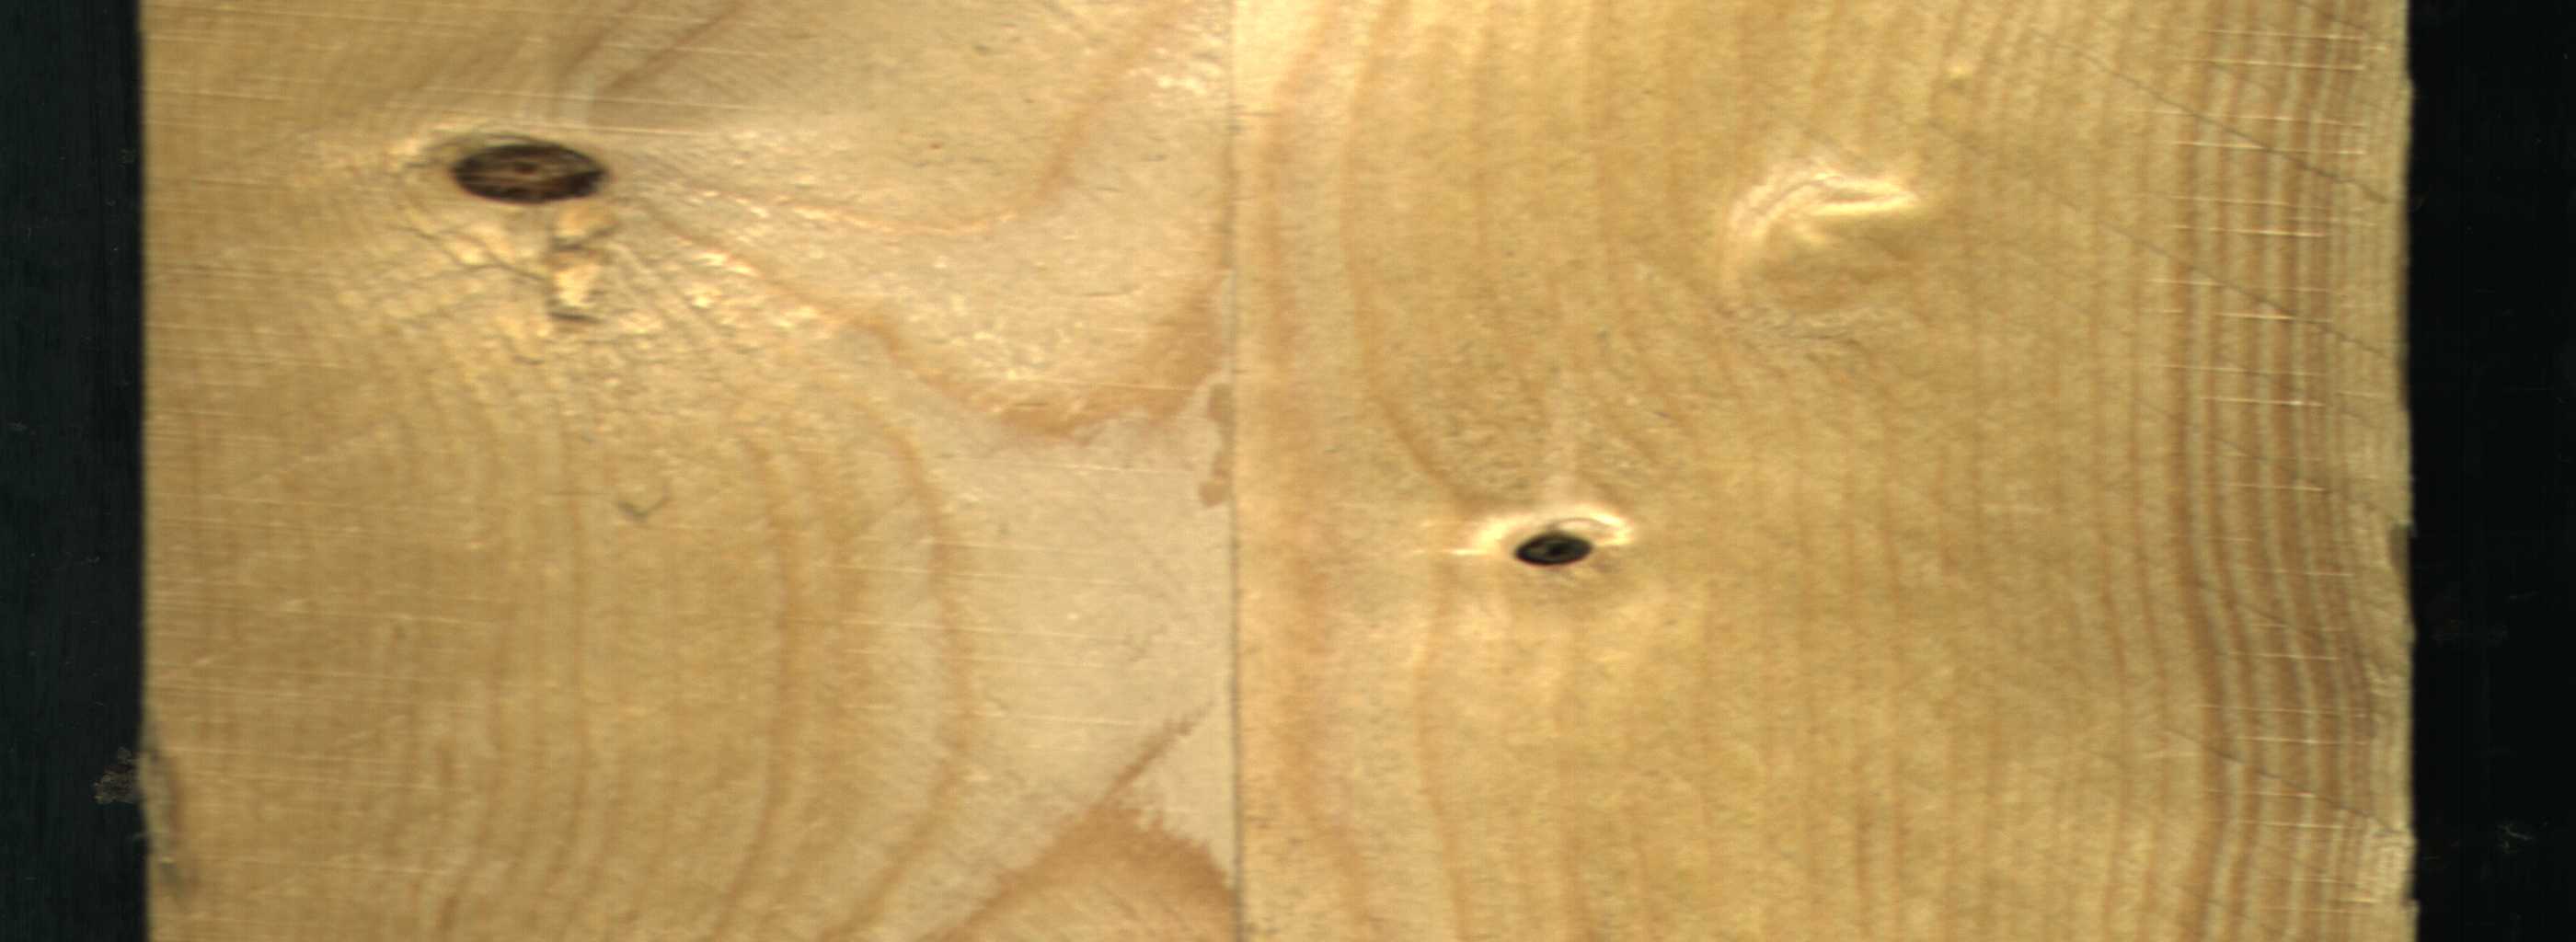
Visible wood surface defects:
Dead_Knot
Dead_Knot